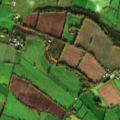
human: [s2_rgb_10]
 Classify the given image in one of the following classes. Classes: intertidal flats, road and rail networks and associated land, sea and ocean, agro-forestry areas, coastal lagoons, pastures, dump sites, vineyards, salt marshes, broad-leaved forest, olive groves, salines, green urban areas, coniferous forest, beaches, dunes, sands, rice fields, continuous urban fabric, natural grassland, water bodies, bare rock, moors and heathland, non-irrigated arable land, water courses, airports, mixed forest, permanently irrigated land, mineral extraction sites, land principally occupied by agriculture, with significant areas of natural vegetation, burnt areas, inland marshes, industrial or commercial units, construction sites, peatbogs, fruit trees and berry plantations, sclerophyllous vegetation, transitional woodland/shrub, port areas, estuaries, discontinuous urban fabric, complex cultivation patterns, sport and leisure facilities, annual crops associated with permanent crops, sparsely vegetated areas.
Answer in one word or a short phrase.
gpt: non-irrigated arable land, pastures